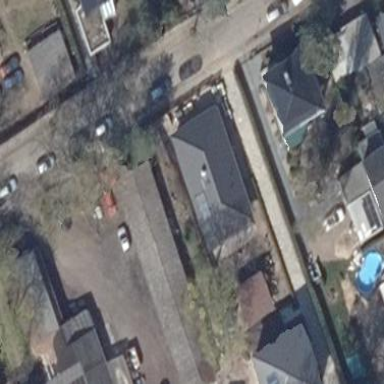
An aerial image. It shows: Group of garages.